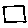
Label: square